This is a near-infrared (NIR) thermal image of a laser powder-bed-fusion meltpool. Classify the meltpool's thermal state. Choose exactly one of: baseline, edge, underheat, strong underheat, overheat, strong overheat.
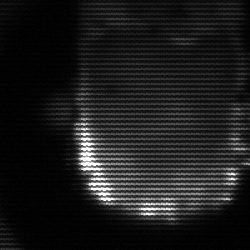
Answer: baseline